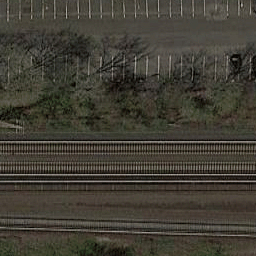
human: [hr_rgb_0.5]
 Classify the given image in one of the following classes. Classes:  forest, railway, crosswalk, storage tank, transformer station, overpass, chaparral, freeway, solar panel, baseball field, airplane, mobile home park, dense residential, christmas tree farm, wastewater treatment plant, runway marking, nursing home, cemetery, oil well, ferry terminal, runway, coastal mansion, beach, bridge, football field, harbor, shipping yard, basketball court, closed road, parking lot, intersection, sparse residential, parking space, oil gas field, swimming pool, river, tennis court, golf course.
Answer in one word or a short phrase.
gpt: railway